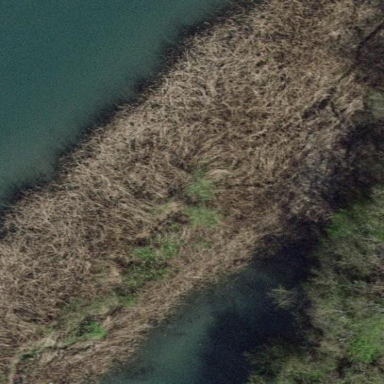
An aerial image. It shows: Reedbed in wetland area.